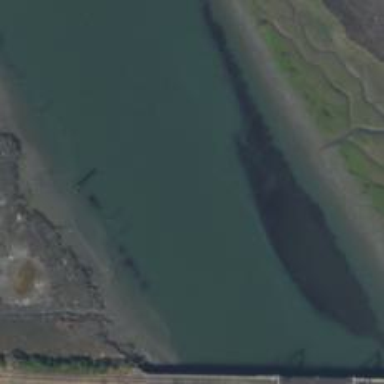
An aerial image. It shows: Tidal channel flowing through the area.